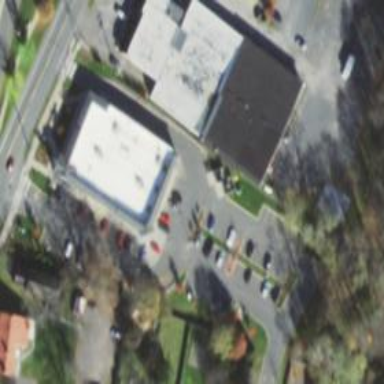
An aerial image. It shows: Retail building.